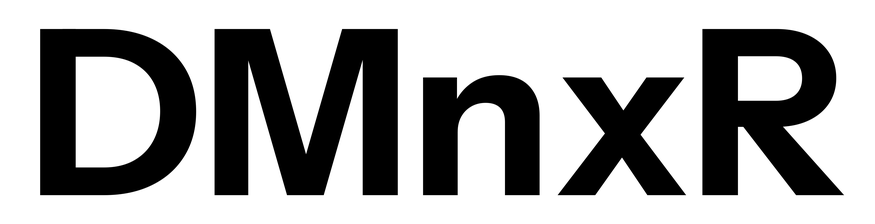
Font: InstrumentSans_Bold